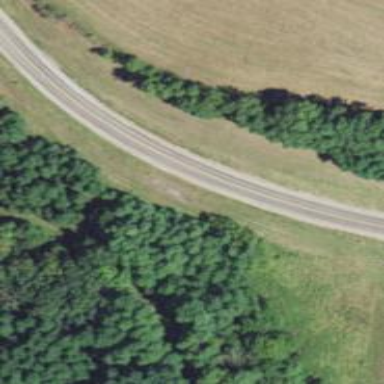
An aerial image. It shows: Secondary road.